Question: This is my log4j configuration file, whenever I run the batch file to execute the test case, a number of nulls are printed on the console. I have no experience with log4j, but I guess I have not assigned testAppender to ConsoleAppender, then why it is printing on console.
'''
log4j.logger.com.rbs.rmd_test_suite.util.TestSuiteLogger=DEBUG, testAppender
log4j.appender.testAppender=org.apache.log4j.RollingFileAppender
log4j.appender.testAppender.File= ../log/rmd_test_suite_info.log
log4j.appender.testAppender.layout=org.apache.log4j.PatternLayout
log4j.appender.testAppender.layout.ConversionPattern=%m%n
log4j.appender.testAppender.append=true
#Prevent internal log4j DEBUG messages from polluting the output.
log4j.logger.org.apache.log4j.PropertyConfigurator=INFO
log4j.logger.org.apache.log4j.config.PropertySetter=INFO
log4j.logger.org.apache.log4j.FileAppender=INFO
#Disabling logging of external jars
log4j.rootLogger=Off
log4j.logger.org.openqa = OFF
'''
I am using Selenium Web Driver API to automate test cases for an application. Any help is appreciated.
Logging in the file is perfectly fine. Problem is the nulls that are being printed on console.
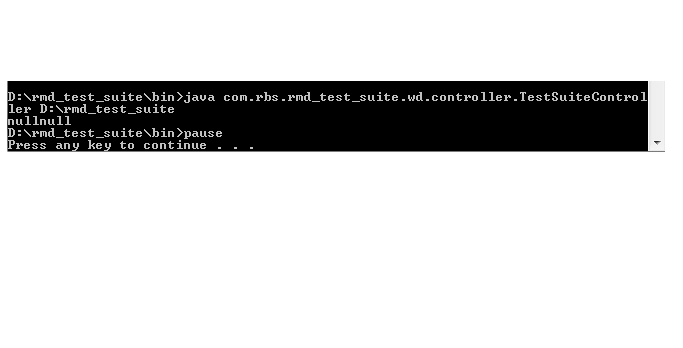
Answer: One possible reason I can think of is, your log4j.properties file is not in the bin folder of your app.
Edited : Got it your rootLogger is OFF
'''
log4j.rootLogger=Off
'''
Instead use
'''
log4j.rootLogger=ALL
log4j.logger.org.openqa=ALL
log4j.rootLogger=ALL, CA
log4j.appender.CA=org.apache.log4j.ConsoleAppender
log4j.appender.CA.layout=org.apache.log4j.PatternLayout
log4j.appender.CA.layout.ConversionPattern=%-4r [%t] %-5p %c %x - %m%n
'''